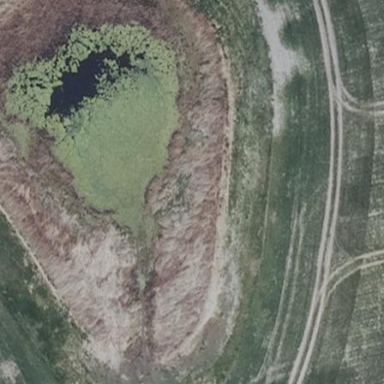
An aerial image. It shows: Pond surrounded by natural water.